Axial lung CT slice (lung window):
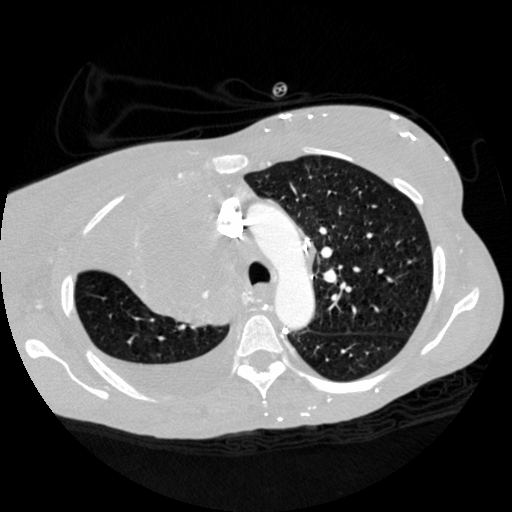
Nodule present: no